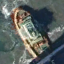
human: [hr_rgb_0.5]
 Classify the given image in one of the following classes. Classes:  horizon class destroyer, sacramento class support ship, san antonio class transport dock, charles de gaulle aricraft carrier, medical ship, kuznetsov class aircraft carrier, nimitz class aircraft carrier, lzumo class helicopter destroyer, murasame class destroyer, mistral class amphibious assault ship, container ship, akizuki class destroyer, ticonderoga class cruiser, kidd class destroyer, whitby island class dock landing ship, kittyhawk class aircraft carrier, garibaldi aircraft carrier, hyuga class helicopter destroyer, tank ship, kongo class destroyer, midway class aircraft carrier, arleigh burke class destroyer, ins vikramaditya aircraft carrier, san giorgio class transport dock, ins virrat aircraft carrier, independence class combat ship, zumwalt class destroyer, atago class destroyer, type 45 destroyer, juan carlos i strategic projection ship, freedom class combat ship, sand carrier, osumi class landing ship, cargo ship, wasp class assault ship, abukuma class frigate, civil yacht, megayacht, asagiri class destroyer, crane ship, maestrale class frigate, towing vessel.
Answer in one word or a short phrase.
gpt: Towing vessel